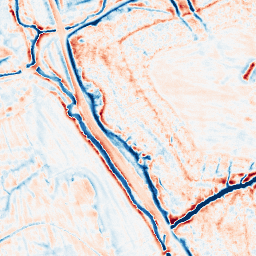
Category: edge_preserving
Decomposition family: bilateral
Decomposition parameters: d: 15
sigma_color: 25
sigma_space: 50
Upsampling method: regularized
Upsampling parameters: scale: 2
lambda_reg: 0.01
Upsampling scale: 2